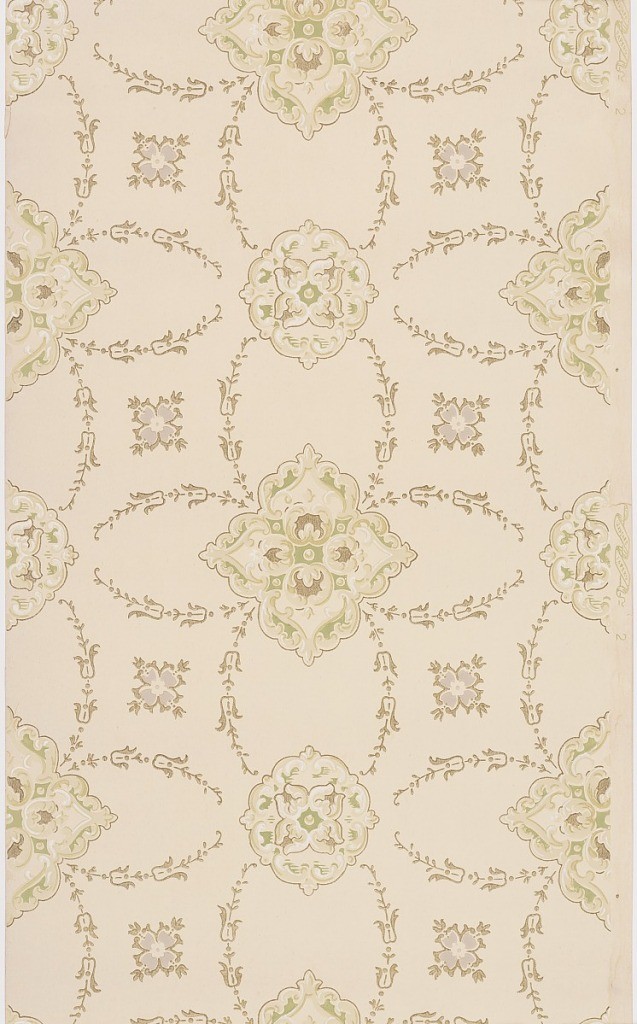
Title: Ceiling paper
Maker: Standard Wall-Paper Company, Standard Wall-Paper Company, Sandy Hill, New York
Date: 1905–1915
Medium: Machine-printed paper
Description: Alternating large and small quatrefoil medallions contain foliate scrollwork and pearl details. Four floral swags radiate out from each medallion and link them together creating a pattern of cells. Smaller quatrefoil blossoms are placed in every other swag-outlined cell. Pattern is printed in pale green, pink, light beige and metallic gold on tan ground.